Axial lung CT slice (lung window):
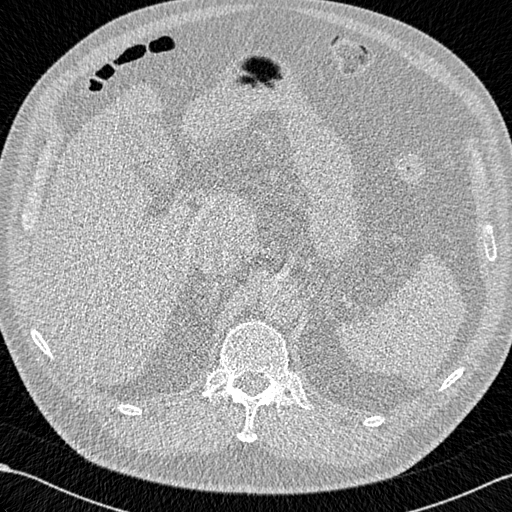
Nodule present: no